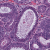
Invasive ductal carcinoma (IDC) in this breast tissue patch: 1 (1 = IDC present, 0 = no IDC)